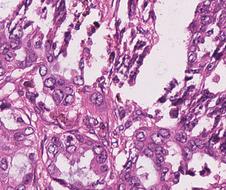
Tumor epithelial tissue: yes
Tumor-associated stroma tissue: yes
Normal tissue: no